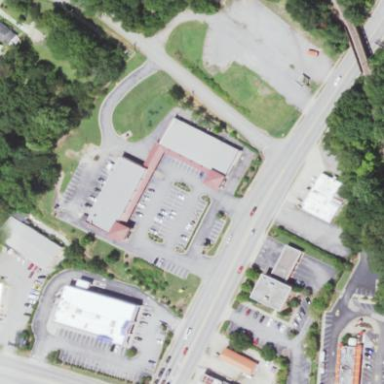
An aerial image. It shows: Retail building.